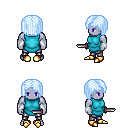
a pixel art fantasy rpg character, male body template, dark elf, purple skin, teal tunic, metal pants, white cyan pageboy hairstyle, white cloth bracers, gold boots, dagger, four views (front, back, left, right), 2x2 character sprite sheet, small pixel art, hard edges, no anti-aliasing